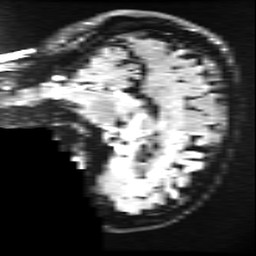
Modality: FLAIR
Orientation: sagittal
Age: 49
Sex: female
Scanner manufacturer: ge
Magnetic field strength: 3 T
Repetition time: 11 s
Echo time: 0.1497 s